Question: This table is produced by my code below. (The table's data is rubbish)

How can I get a list of the items under a certain column in the order they appear?
I want to do something like table.GetListFromColumn("carmake") so I would have ["Aston Martin" , "Porche 911", "ferrari"].
Or beanItemContainer.GetListFromColumn("carmake")?
'''
@Override
public void init(VaadinRequest request) {
BrakeResponseTime time1 = new BrakeResponseTime(0.2f);
BrakeResponseTime time2 = new BrakeResponseTime(0.8f);
BrakeResponseTime time3 = new BrakeResponseTime(0.5f);
Collection<SportsCar>c = new ArrayList<SportsCar>();
c.add(new SportsCar("ferrari", 180.0, "Tom", time1));
c.add(new SportsCar("Aston Martin", 165.0, "Harry", time2));
c.add(new SportsCar("Porche 911", 145.0, "Dick", time3));
MyBeanItemContainer container = new MyBeanItemContainer(SportsCar.class,c);
Table table = new Table();
t.setContainerDataSource(container);
this.setContent(table);
}
'''
.
'''
public class BrakeResponseTime implements Comparable<BrakeResponseTime> {
float time;
/**
* Create a Demo.BrakeResponseTime.
*/
public BrakeResponseTime(float time) {
this.time = time;
}
/**
* Get the time.
*
* @return the time.
*/
public float getTime() {
return time;
}
/**
* Set the time.
*
* @param time
* the time.
*/
public void setTime(float time) {
this.time = time;
}
@Override
public String toString() {
return time +"/%";
}
/*
* (non-Javadoc)
*
* @see java.lang.Comparable#compareTo(java.lang.Object)
*/
@Override
public int compareTo(BrakeResponseTime o) {
if (null == o) {
return 1;
}
if(time==o.getTime()){
return 0;
}
return (time < o.getTime() ? -1 : 1);
}
}
'''
.
'''
public class MyBeanItemContainer extends BeanItemContainer<SportsCar> {
/**
* Create a Demo.MyBeanItemContainer.
*/
public MyBeanItemContainer(Class<SportsCar> type, Collection<SportsCar> collection) {
super(type, collection);
}
private int compareBrakeResponseTimeWithNullCheck(BrakeResponseTime o1, BrakeResponseTime o2) {
if (null == o1 && (null == o2)) {
return 0;
} else if (null == o1 && (null != o2)) {
return -1;
}else if(null != o1 && (null == o2)){
return 1;
} else {
return o1.compareTo(o2);
}
}
@Override
public void sort(final Object[] propertyId, final boolean[] ascending) {
super.sort(propertyId, ascending);
System.out.println(Arrays.toString(propertyId));
final boolean sortAscending = ascending[0];
final Object sortContainerPropertyId = propertyId[0];
List<SportsCar> list = super.getAllItemIds();
Collections.sort(list, new Comparator<SportsCar>() {
@Override
public int compare(final SportsCar o1, final SportsCar o2) {
int result = 0;
if ("responseTime".equals(sortContainerPropertyId)) {
result = compareBrakeResponseTimeWithNullCheck(o1.getResponseTime(), o2.getResponseTime());
}
if (!sortAscending) {
result *= -1;
}
return result;
}
});
}
}
public class SportsCar {
String carMake;
double topspeed;
String driver;
BrakeResponseTime responseTime;
public SportsCar(String carMake, double topspeed, String driver, BrakeResponseTime responseTime) {
this.carMake = carMake;
this.topspeed = topspeed;
this.driver = driver;
this.responseTime = responseTime;
}
/**
* Get the carMake.
*
* @return the carMake.
*/
public String getcarMake() {
return carMake;
}
/**
* Set the carMake.
*
* @param carMake
* the carMake.
*/
public void setcarMake(String carMake) {
this.carMake = carMake;
}
/**
* Get the topspeed.
*
* @return the topspeed.
*/
public double getTopspeed() {
return topspeed;
}
/**
* Set the topspeed.
*
* @param topspeed
* the topspeed.
*/
public void setTopspeed(double topspeed) {
this.topspeed = topspeed;
}
/**
* Get the driver.
*
* @return the driver.
*/
public String getDriver() {
return driver;
}
/**
* Set the driver.
*
* @param driver
* the driver.
*/
public void setDriver(String driver) {
this.driver = driver;
}
/**
* Get the responseTime.
* @return the responseTime.
*/
public BrakeResponseTime getResponseTime() {
return responseTime;
}
/**
* Set the responseTime.
* @param responseTime the responseTime.
*/
public void setResponseTime(BrakeResponseTime responseTime) {
this.responseTime = responseTime;
}
}
'''
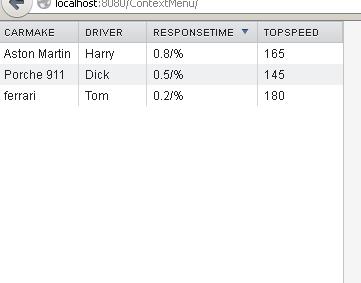
Answer: I hadn't realised I could access the bean container's properties in this way.
'''
container.getIdByIndex(0).getCarMake()
'''
This is what I was looking for!